Question: I'm trying to put some triangles made in css next to containers,
one over the container in white (imitating the background)
and one in blue on the right side.
I tried several solutions, but by using absolute positioning of triangles, when I add an element above the absolutely positioned triangles it breaks their positioning. I also tried the triangles with ':after' and ':before', and using 'clear' for the container, but this did not work.
'''
#sortables {
padding: 15px;
}
.sortable {
list-style-type: none;
background-color: #d2e0f2;
padding: 5px;
}
.sortable li {
margin: 5px;
padding: 3px;
}
.sortable li:hover {
cursor: move
}
ul{
margin:0;
}
.dimensions_container {
float: left;
display: block;
position: relative;
width: 160px;
margin:10px;
}
.triangle-right{
content: '';
display: block;
position: absolute;
top: 10px;
left: 170px;
width: 0;
height: 0;
border-color: transparent transparent transparent #d2e0f2;
border-style: solid;
border-width: 17px;
}
.triangle-left{
content: '';
display: block;
position: absolute;
top: 1px;
left: 25px;
width: 0;
height: 0;
border-color: transparent transparent transparent white;
border-style: solid;
border-width: 17px;
}
.header {
text-align:center;
padding: 3px;
width: 154px;
background-color: #d2e0f2;
}
'''
'''
<div id="sortables">
<div class="dimensions_container">
<div class="header">Available groups</div>
<ul id="sortable1" class="sortable droptrue ui-sortable">
<li id="undefined" class="ui-state-default">undefined</li>
<li id="undefined" class="ui-state-default">undefined</li>
<li id="undefined" class="ui-state-default">undefined</li>
</ul>
</div>
<div class="triangle-right"></div>
<div class="dimensions_container">
<div class="header">Grouped by</div>
<ul id="sortable2" class="sortable droptrue ui-sortable"></ul>
</div>
<div class="triangle-left"></div>
<div class="dimensions_container">
<div class="header">Drill into</div>
<ul id="sortable3" class="sortable droptrue ui-sortable"></ul>
</div>
</div>
'''

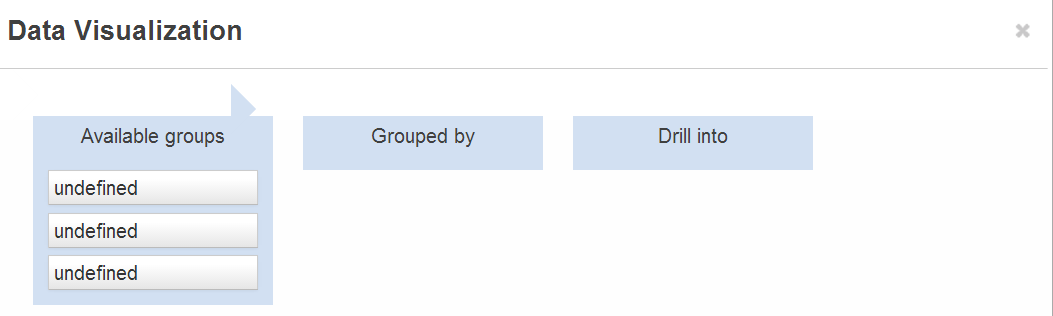
Answer: Here you go. You'll find the code in this jsFiddle: <URL>
When using css arrows, it is better to use ':before' and ':after' pseudo selector on the parent with a 'position: relative' on it (you had that part).
Then you absolute position the arrow (you had that part too but with wrong values).
To make it easy to reuse, I've reused your left/right classes. You can just add it wherever needed.
Finally, if your arrows render poorly in some browser, add 'transform:rotate(360deg);' which make it do 360deg (so you won't notice the rotation at all) but it softens the edges.